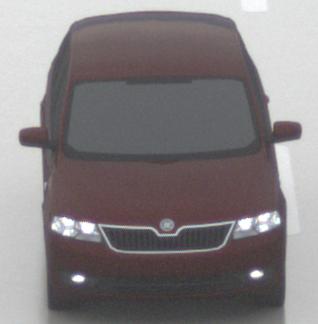
Make: Skoda
Model: Rapid Spaceback 1.2 TSI
Detailed model: Rapid Spaceback
Model produced from: 2013/10
Model produced until: 2015/04
Doors: 5
Color: red
Road condition: wet road
Daytime: morning or afternoon
Contrast: low contrast